Interaction volume radius: 5 \u00c5
Interaction volume height: 35 \u00c5
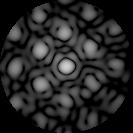
Disorder parameter: 0.3893